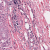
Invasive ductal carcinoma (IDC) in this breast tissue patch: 1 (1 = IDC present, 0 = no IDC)